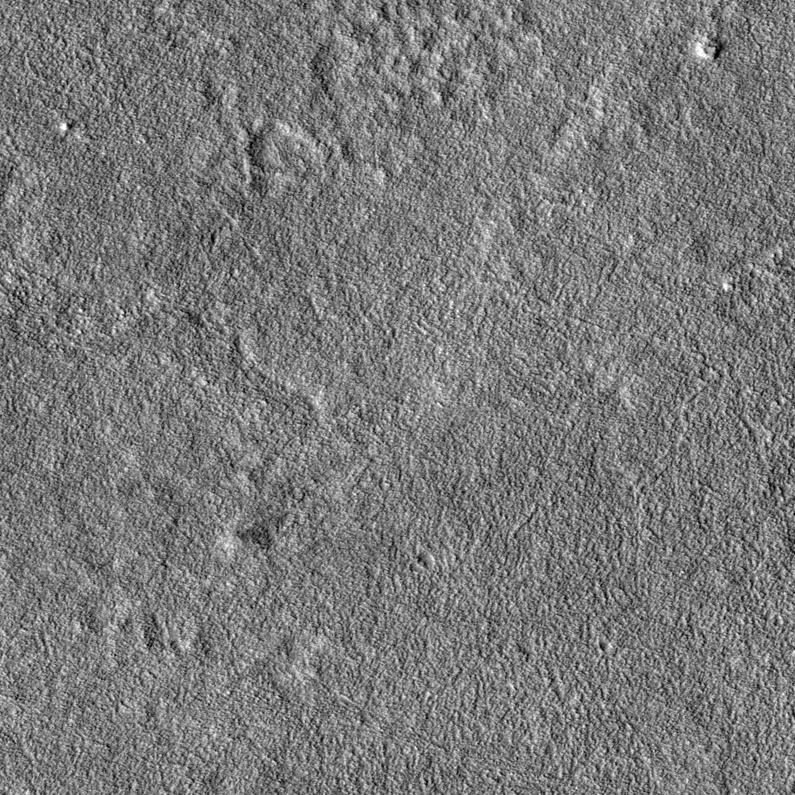
Label: dustdevil